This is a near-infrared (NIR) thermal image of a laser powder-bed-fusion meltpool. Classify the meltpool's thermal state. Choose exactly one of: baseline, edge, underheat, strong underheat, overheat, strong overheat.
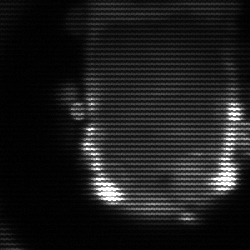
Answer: baseline